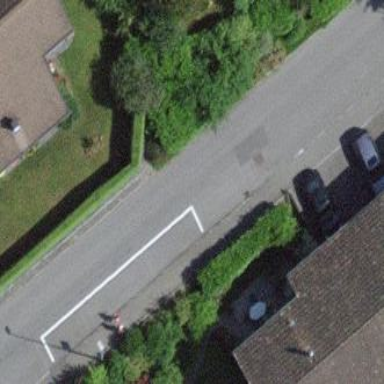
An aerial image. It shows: Parking lane.